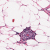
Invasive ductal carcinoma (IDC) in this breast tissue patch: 0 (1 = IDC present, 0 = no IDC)